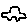
Label: car